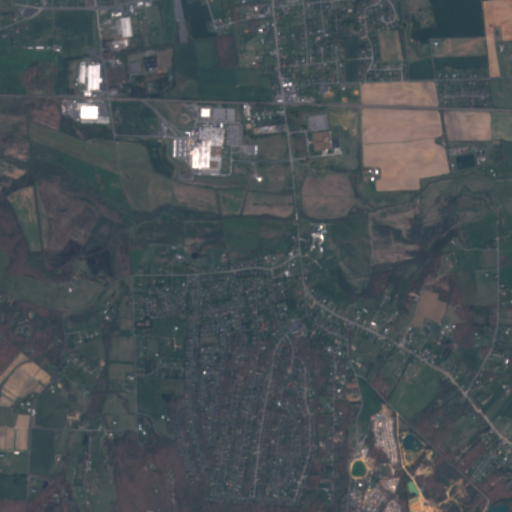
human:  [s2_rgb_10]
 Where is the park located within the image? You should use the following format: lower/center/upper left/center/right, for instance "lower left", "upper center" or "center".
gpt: The park is located in the upper of the image.
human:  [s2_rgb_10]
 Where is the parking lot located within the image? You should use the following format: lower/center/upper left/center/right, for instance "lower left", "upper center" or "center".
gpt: The parking lot is located in the upper center of the image.
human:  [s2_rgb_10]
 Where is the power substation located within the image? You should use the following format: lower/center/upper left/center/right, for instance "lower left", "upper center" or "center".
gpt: The power substation is located in the upper left of the image.
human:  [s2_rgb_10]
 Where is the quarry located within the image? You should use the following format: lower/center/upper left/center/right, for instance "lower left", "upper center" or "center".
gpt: The quarry is located in the lower right of the image.
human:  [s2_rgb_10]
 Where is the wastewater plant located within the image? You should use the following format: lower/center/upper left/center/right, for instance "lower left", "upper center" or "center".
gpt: The wastewater plant is located in the upper right of the image.
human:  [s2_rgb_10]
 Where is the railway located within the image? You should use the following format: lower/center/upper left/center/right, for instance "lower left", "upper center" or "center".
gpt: The railway is located in the upper of the image.
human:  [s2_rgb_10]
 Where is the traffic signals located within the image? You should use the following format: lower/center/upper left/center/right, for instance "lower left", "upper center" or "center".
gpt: The traffic signals is located in the upper left of the image.
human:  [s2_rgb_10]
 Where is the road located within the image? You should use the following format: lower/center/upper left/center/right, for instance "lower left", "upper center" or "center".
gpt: There is no road in the image.